Interaction volume radius: 5 \u00c5
Interaction volume height: 35 \u00c5
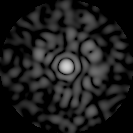
Disorder parameter: 0.8158